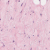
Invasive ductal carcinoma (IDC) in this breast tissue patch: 0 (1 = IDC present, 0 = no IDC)